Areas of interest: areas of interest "Shopping Mall"
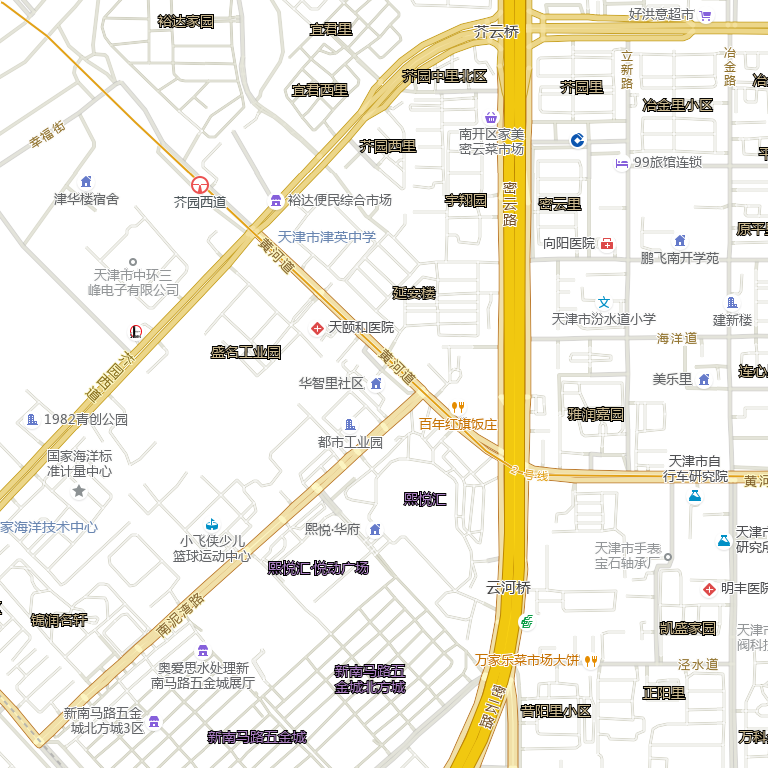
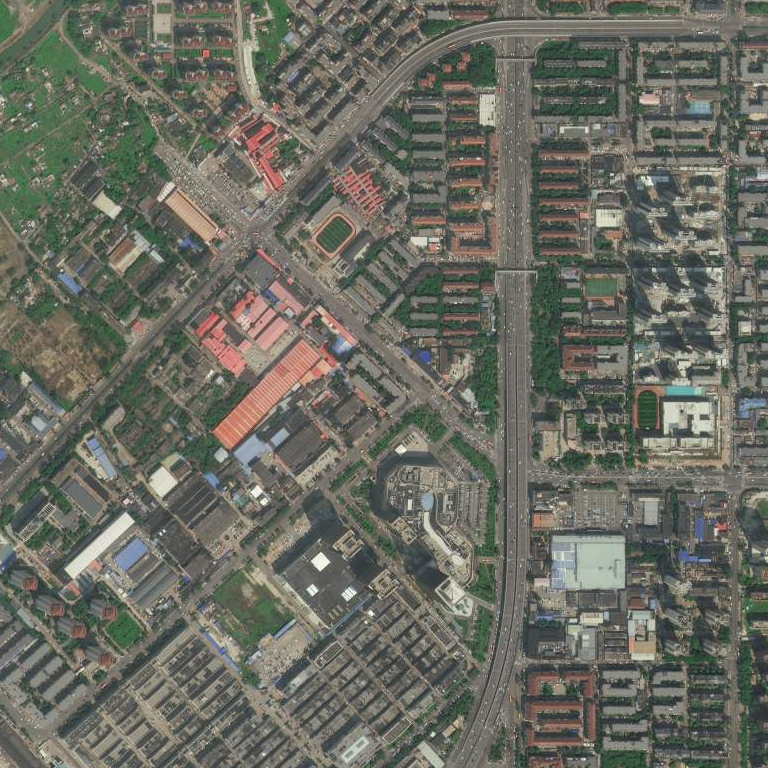